Question: I'm trying to debug my controller but I'm getting the error message "Unable to evaluate the expression" in my Watch window and my Locals and Autos window do not display anything at all.

What is the problem here? How can get I see my variables?
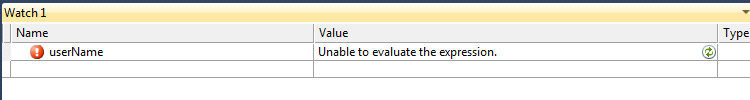
Answer: Do you have Async CTP installed? You can't have both Async CTP and ASP.Net MVC 3 RC installed at the same time(debug will not work in VS). Look at <URL>